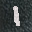
Label: 1